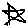
Label: star